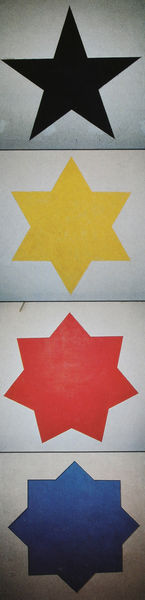
Titel: Installation Accademia de Belle Arti, Perugia - A five-, a six-, a seven- and an eight-pointed star
Künstler: Sol Lewitt
Schlagwörter: blau, gelb, grau, schwarz, weiss, rot, spitzen, farbig, farben, modern, formen, streifen, oben, unten, vier, rechteck, stern, sterne, reihe, reihung, ecken, quadrate, geometrisch, zacken, serie, register, quadrat, achteck, symbole, davidstern, sechseckig, siebeneckig, hexagon, ahteck, fünfeckig, 6eck, 7eck